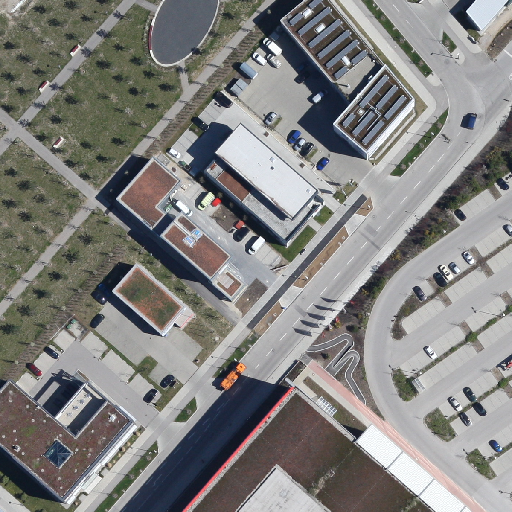
Referring expression: bikeway along with tree